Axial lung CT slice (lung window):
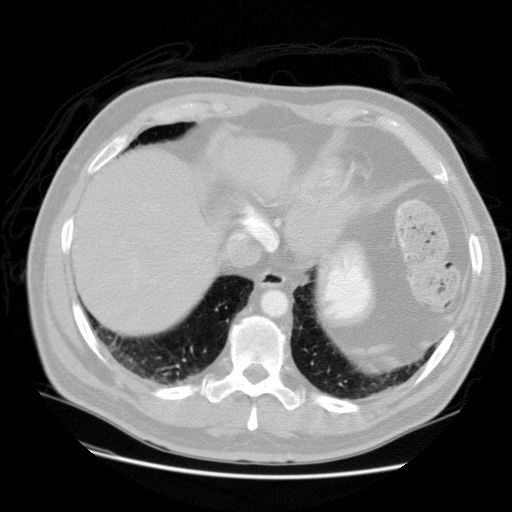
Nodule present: no